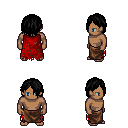
a pixel art fantasy rpg character, male body template, human, dark skin, red tattered cape, robe skirt, black bangs hairstyle, four views (front, back, left, right), 2x2 character sprite sheet, small pixel art, hard edges, no anti-aliasing